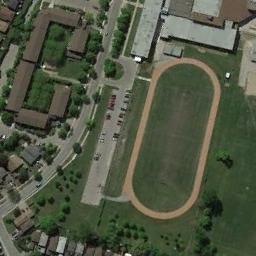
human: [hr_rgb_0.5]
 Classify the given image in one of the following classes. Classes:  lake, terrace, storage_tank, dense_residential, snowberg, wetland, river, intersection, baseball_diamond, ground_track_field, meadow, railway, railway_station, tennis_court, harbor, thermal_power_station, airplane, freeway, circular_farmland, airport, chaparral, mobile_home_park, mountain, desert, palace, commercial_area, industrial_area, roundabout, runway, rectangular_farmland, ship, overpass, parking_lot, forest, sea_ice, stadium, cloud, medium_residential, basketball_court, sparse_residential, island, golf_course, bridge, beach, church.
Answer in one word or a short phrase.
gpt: ground_track_field